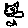
Label: cat